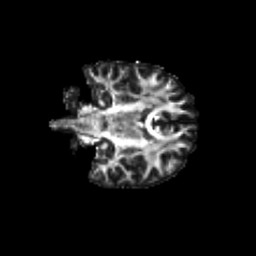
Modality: FA
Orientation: coronal
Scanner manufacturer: siemens
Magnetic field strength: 3 T
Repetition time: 9.2 s
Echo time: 0.084 s